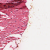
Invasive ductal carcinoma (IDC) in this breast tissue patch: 0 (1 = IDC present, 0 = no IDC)